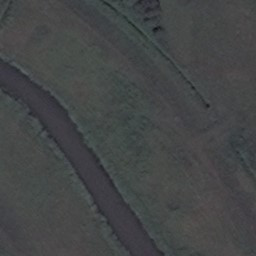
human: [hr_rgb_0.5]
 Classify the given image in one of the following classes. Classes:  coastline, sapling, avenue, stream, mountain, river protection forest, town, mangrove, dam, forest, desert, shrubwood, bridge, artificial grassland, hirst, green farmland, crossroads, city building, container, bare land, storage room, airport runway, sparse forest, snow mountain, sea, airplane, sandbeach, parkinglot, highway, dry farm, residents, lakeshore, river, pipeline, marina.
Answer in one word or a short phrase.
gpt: river